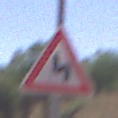
Verkehrszeichen: DoppelkurveZunaechstLinks
Umgebung: Outdoor, RoadRail
Tageszeit: Midday
Wetter: Clear
Licht: Natural
Jahreszeit: NotSpecified
Kontrast: HighContrast